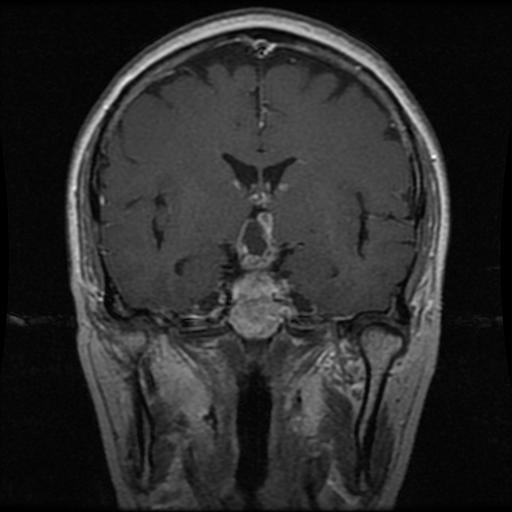
Label: pituitary